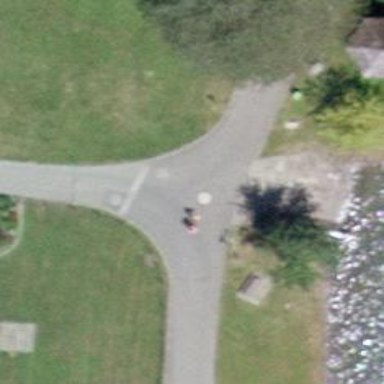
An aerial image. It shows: Bench for seating.